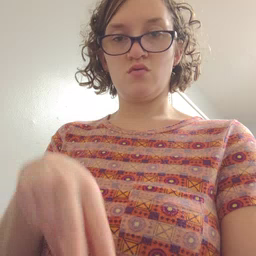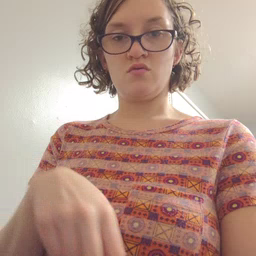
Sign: blue